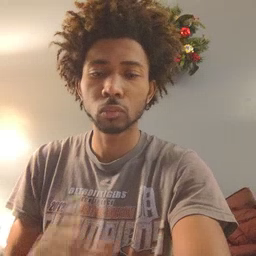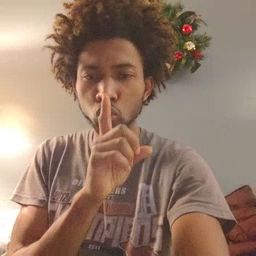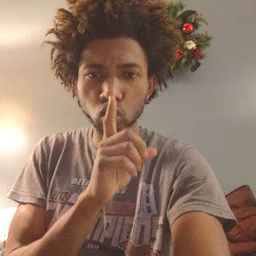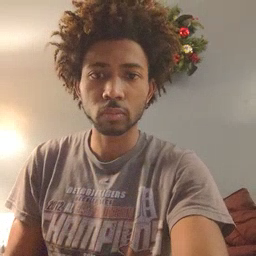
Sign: shhh